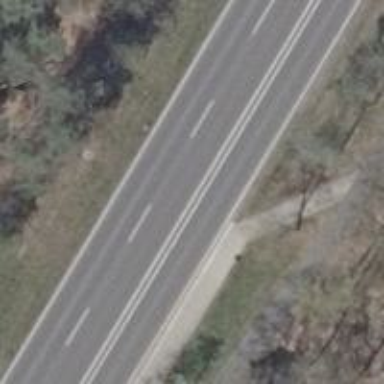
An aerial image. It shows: Footway along the road.